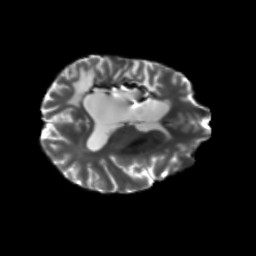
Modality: T2w
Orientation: axial
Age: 31
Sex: female
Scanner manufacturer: siemens
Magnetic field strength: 3 T
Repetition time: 5.25 s
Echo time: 0.08 s